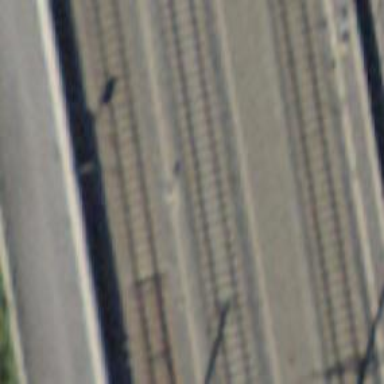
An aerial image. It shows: Railway switch.